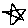
Label: star